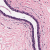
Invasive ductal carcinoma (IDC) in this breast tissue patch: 0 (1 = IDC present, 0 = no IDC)